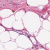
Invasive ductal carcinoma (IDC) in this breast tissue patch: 0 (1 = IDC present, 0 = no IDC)